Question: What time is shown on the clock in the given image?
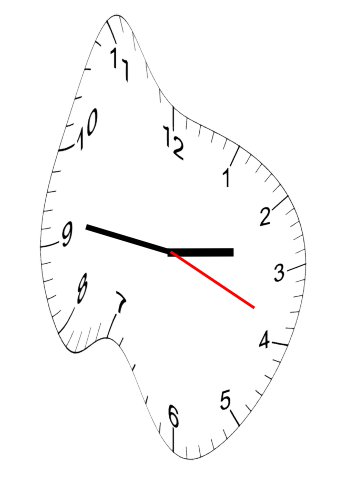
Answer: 02:46:19